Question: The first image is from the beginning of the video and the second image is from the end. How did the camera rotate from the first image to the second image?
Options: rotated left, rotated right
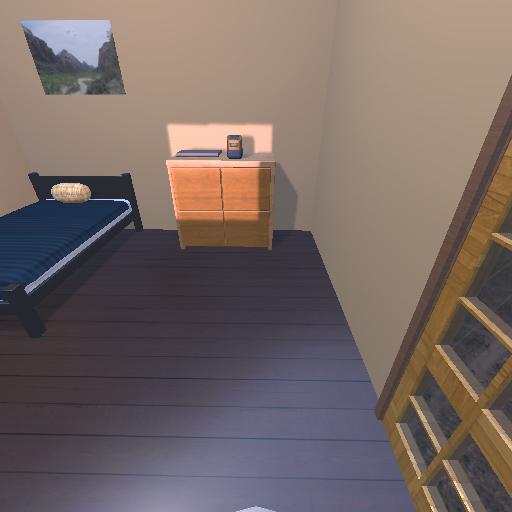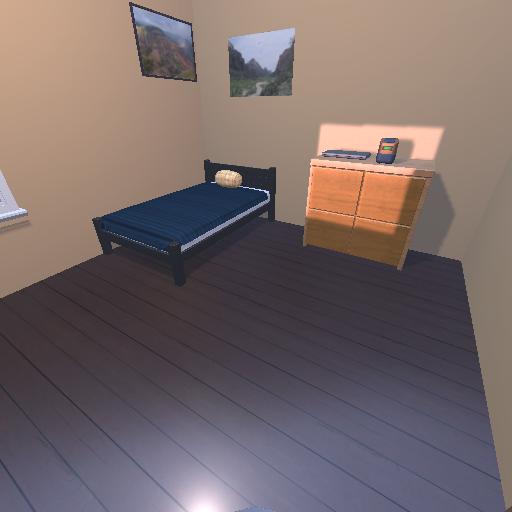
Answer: rotated left